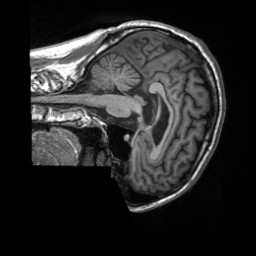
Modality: T1w
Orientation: sagittal
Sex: male
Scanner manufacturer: siemens
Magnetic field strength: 3 T
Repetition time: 2.3 s
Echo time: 0.00226 s